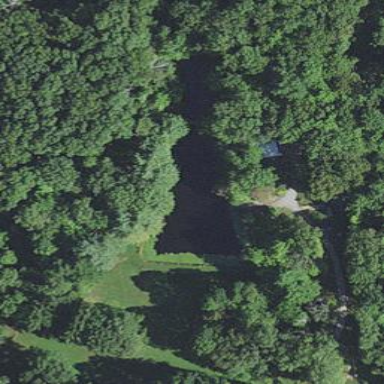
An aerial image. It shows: Serene pond surrounded by nature.